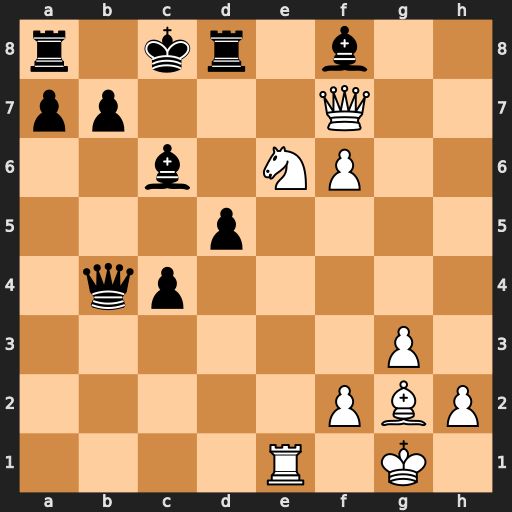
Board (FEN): r1kr1b2/pp3Q2/2b1NP2/3p4/1qp5/6P1/5PBP/4R1K1
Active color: w
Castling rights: -
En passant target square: -
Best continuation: Qc7#